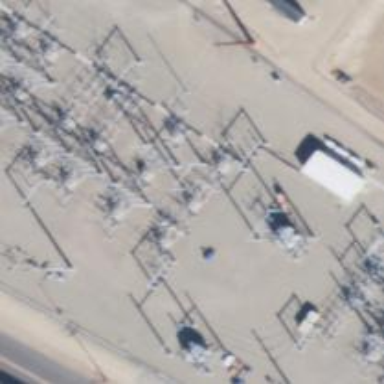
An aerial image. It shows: Switch used for power control.